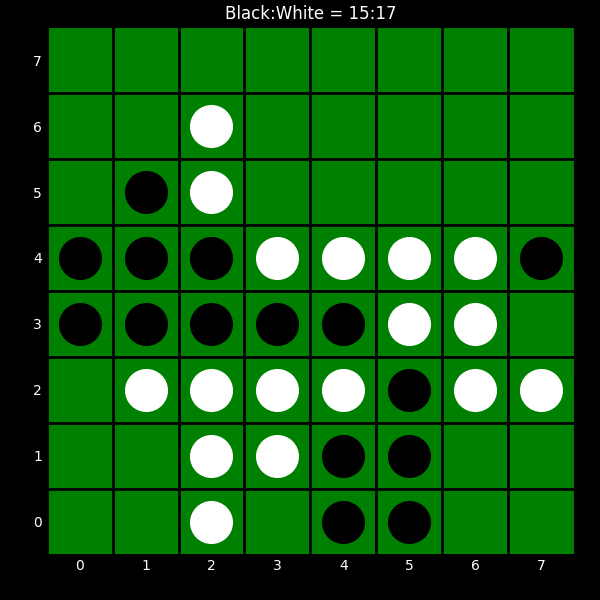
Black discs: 15
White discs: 17